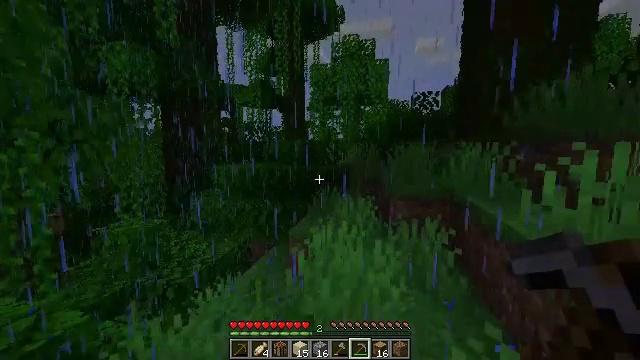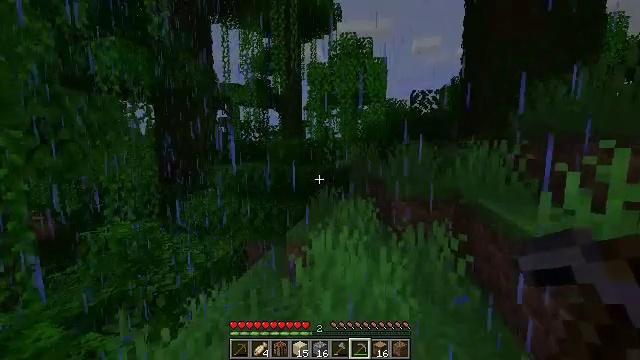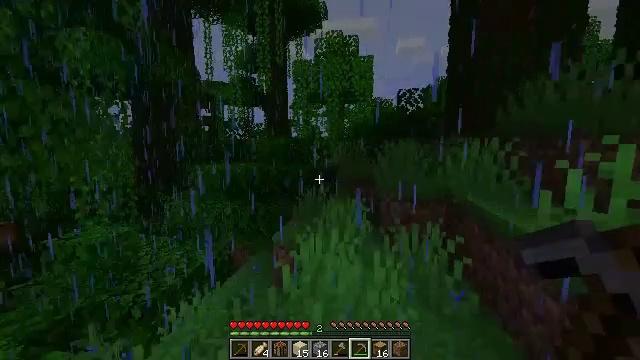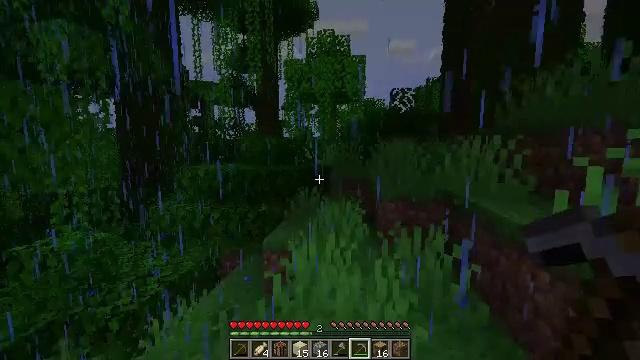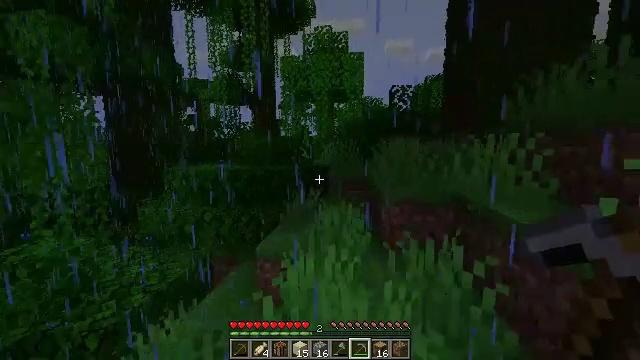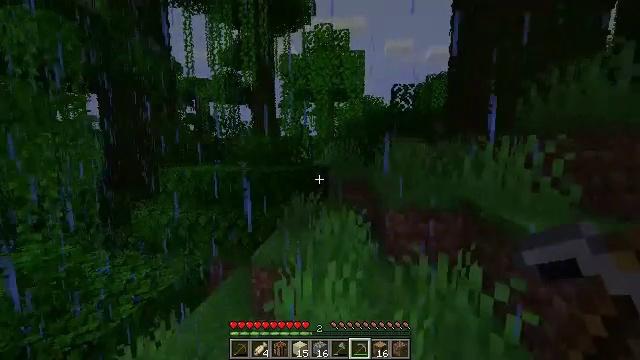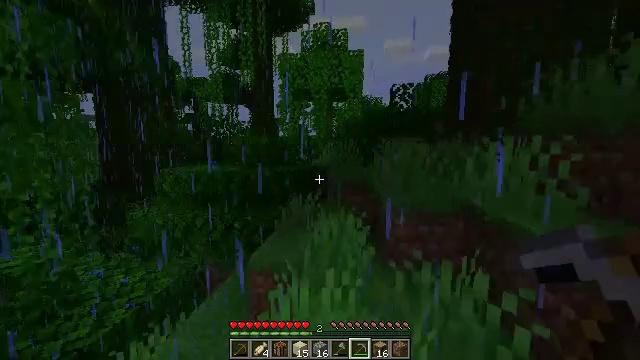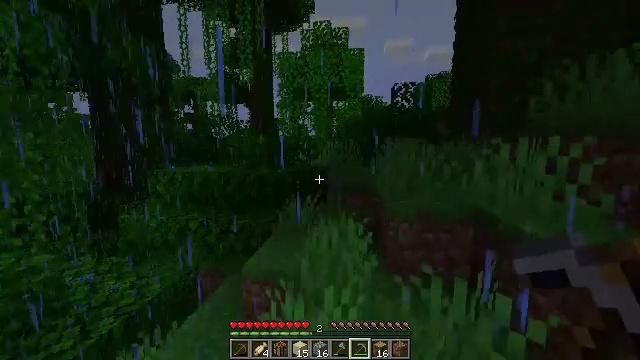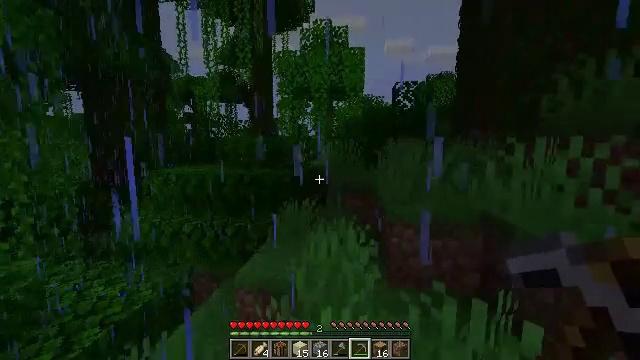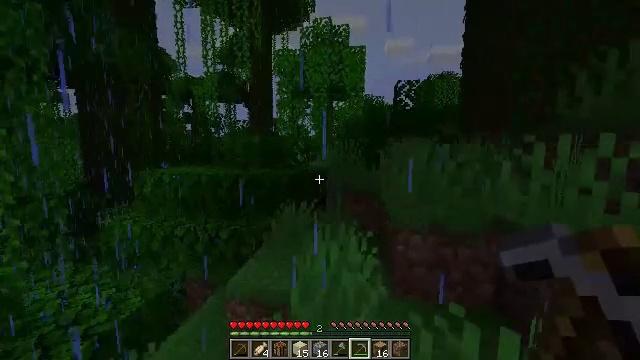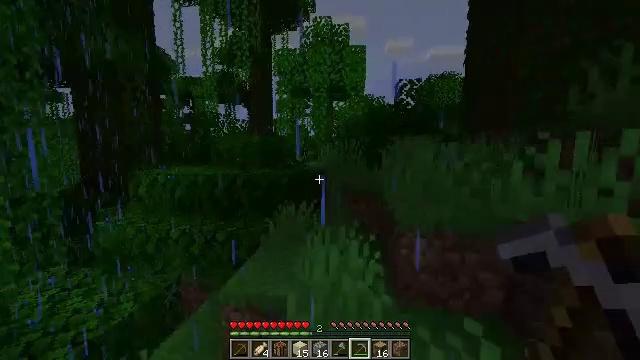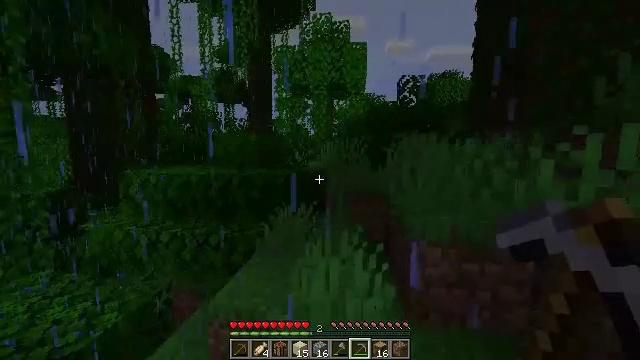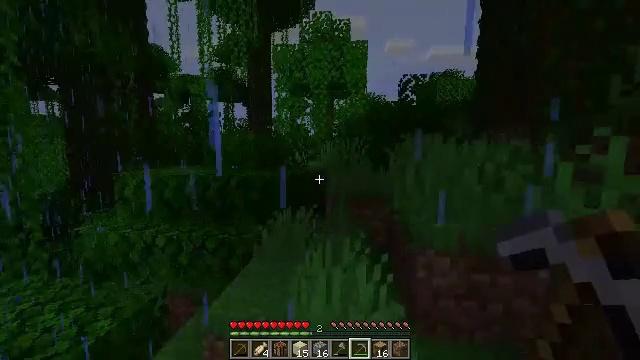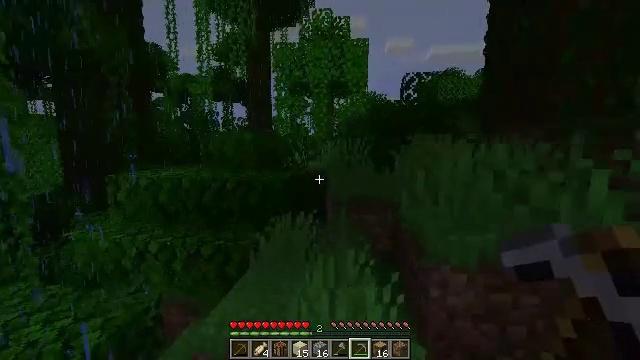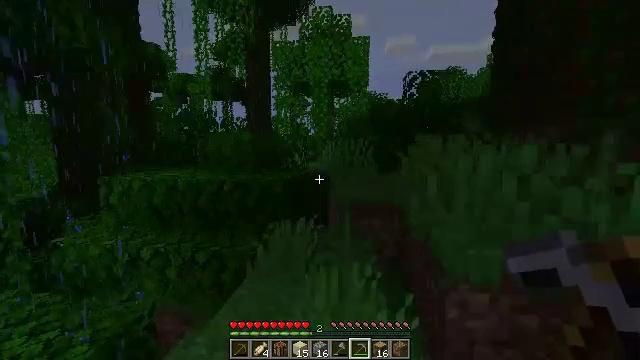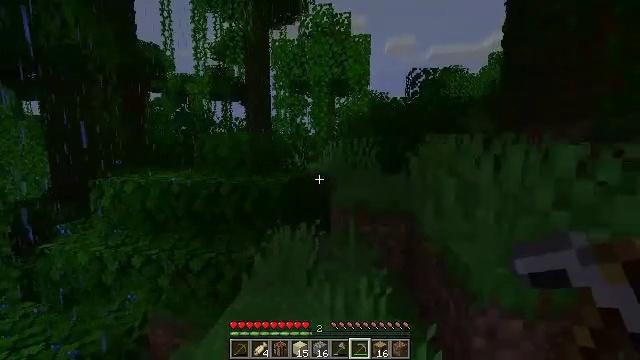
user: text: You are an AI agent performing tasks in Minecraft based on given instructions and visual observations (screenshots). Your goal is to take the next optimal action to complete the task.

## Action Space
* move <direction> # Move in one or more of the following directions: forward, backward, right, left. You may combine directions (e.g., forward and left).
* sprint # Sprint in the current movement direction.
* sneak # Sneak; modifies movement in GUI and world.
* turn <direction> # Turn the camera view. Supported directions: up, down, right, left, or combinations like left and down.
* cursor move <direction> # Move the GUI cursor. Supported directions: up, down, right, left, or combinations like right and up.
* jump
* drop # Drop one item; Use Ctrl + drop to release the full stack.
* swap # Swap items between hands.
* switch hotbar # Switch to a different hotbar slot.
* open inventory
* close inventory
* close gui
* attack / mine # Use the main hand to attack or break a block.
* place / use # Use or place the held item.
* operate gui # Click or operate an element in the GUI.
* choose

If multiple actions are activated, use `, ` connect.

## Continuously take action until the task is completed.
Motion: motion action
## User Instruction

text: Break oak leaves from the trees.
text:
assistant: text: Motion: move forward
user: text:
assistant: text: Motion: move forward, turn right
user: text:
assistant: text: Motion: move forward, turn right
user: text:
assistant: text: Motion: move forward
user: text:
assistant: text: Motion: move forward
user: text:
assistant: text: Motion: move forward
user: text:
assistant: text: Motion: move forward
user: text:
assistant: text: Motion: move forward
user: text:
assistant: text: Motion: move forward
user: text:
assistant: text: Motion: move forward
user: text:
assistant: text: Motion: move forward
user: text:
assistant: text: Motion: move forward
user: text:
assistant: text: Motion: move forward
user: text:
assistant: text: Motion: move forward
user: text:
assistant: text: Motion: move forward
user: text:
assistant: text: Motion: move forward
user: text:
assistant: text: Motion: move forward
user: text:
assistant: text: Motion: move forward
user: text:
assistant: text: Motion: move forward
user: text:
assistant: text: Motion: move forward, turn left
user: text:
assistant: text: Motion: move forward, turn left
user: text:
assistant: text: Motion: move forward
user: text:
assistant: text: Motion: move forward
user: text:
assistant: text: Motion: move forward
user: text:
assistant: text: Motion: move forward
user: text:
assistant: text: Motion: move forward, turn left
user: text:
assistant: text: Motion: move forward, turn left
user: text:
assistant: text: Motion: move forward, turn left and down
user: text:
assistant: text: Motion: move forward, turn left and down
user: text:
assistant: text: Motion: move forward, turn left